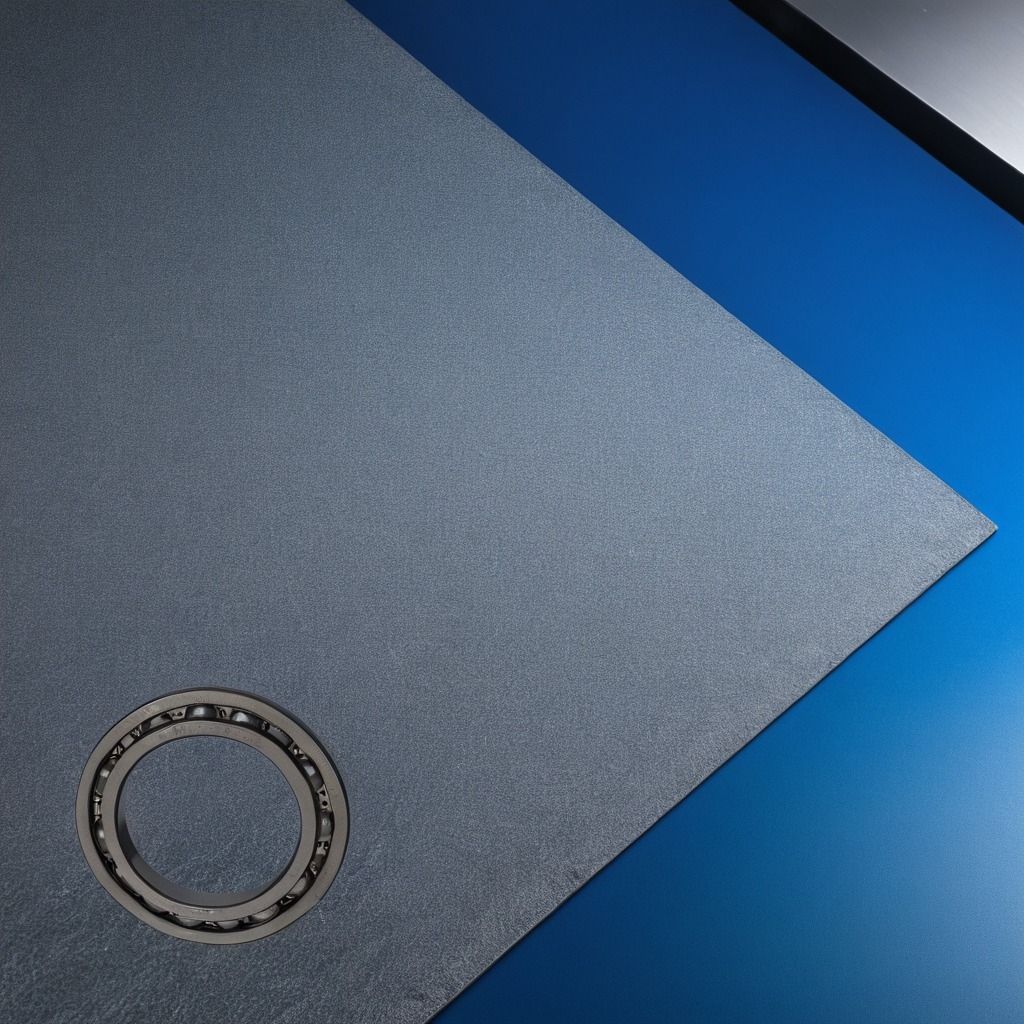
A metal ball bearing is lying on the granite tabletop.